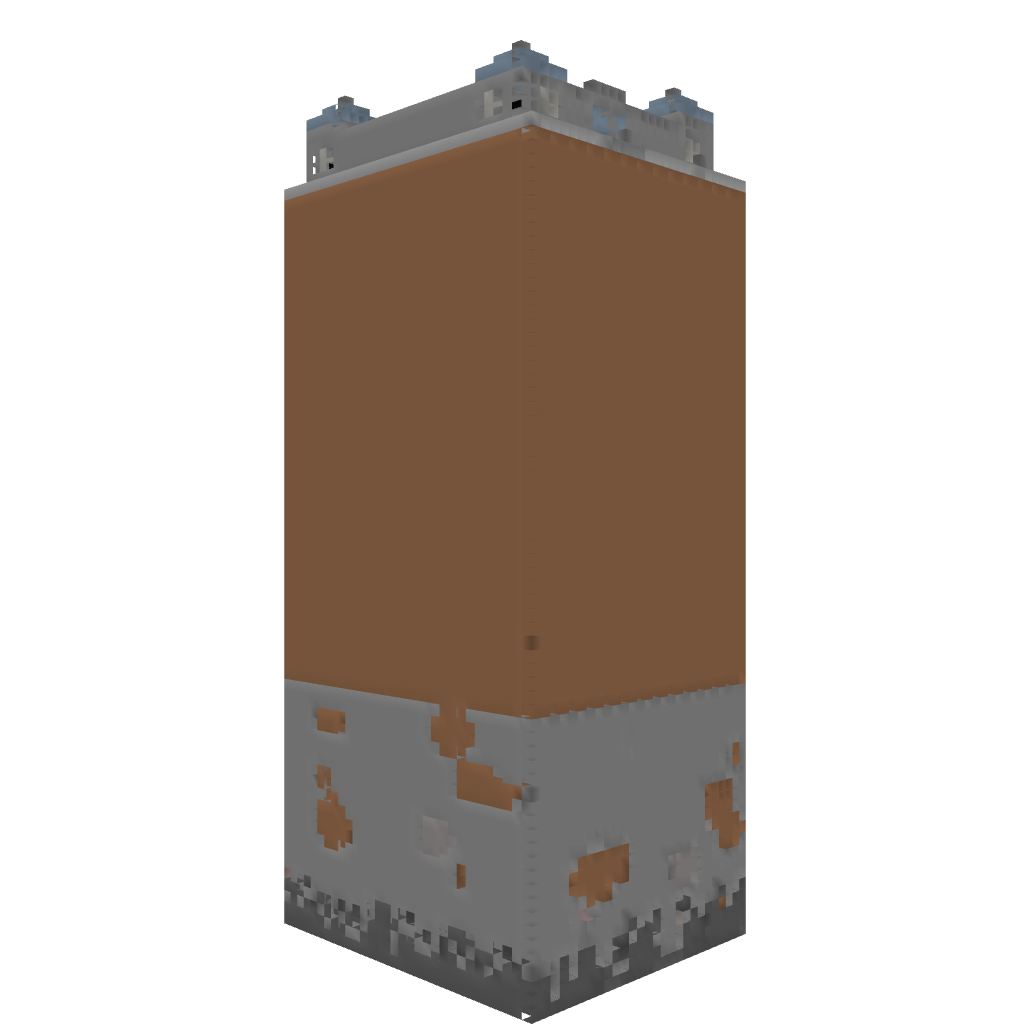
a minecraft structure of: Lesepark